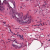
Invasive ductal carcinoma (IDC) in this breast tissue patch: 0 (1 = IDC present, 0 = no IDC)